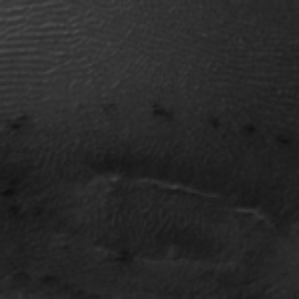
Label: frost